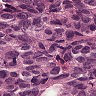
Metastatic tissue present: yes